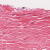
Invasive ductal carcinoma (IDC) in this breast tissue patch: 0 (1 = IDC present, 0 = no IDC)